Interaction volume radius: 10 \u00c5
Interaction volume height: 25 \u00c5
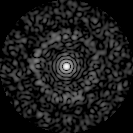
Disorder parameter: 0.8174